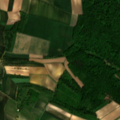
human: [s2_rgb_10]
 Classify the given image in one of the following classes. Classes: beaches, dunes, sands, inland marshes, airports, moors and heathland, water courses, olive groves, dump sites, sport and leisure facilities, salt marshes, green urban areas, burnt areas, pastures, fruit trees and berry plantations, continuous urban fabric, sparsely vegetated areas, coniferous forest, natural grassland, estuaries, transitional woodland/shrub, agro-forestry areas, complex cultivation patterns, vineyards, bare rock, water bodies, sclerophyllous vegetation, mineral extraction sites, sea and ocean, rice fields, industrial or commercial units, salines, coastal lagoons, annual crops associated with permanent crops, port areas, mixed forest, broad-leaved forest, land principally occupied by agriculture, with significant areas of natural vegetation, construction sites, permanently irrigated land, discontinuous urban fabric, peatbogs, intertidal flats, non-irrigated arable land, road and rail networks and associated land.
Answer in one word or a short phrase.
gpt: non-irrigated arable land, complex cultivation patterns, broad-leaved forest